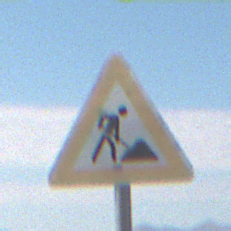
Verkehrszeichen: Arbeitsstelle
Umgebung: Outdoor, Nature
Tageszeit: Midday
Wetter: Clear
Licht: Natural
Jahreszeit: NotSpecified
Kontrast: HighContrast